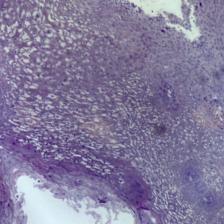
Diagnosis: OSCC